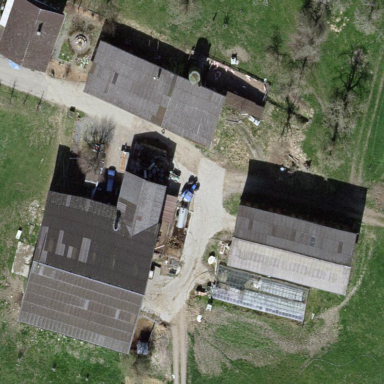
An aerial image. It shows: Farmyard area.